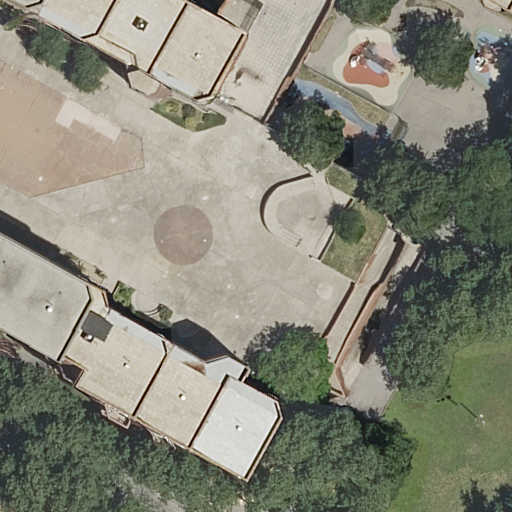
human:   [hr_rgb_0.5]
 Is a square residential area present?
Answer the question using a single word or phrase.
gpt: no

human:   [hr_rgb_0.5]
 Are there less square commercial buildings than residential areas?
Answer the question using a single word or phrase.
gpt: yes

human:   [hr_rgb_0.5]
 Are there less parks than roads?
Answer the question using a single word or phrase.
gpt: no

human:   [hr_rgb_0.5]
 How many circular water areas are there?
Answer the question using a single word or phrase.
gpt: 0

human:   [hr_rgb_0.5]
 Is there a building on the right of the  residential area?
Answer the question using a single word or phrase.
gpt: yes

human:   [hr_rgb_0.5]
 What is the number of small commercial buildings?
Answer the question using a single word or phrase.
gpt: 0

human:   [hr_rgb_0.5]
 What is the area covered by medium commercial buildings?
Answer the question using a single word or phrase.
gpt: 0m2

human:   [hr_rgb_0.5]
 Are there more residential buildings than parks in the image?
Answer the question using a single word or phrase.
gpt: yes

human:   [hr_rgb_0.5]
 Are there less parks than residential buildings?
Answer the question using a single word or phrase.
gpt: yes

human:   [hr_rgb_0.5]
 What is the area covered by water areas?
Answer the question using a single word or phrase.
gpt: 0m2

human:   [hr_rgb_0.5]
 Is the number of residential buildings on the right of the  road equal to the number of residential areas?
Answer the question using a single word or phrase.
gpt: yes

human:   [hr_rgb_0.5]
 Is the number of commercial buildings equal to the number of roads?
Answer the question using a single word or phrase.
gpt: no

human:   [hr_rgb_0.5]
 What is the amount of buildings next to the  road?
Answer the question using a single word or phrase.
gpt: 2

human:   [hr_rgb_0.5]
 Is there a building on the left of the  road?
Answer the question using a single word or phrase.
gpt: yes

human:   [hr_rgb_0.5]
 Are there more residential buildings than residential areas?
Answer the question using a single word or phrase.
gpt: yes

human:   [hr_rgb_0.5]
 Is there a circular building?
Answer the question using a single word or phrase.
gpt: no

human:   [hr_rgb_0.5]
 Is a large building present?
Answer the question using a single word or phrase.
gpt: yes

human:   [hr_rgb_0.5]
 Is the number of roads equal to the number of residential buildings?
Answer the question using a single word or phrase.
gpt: no

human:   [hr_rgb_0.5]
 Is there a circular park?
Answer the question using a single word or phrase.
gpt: no

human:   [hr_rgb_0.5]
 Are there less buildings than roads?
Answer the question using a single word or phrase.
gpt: no

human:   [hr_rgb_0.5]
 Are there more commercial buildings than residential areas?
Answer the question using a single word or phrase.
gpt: no

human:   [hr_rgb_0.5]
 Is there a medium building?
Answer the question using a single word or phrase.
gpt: yes

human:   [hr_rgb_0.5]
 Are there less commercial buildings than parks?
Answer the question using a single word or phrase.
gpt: yes

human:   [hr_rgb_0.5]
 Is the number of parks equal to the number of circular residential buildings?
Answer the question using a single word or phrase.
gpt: no

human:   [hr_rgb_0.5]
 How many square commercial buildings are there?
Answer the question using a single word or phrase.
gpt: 0

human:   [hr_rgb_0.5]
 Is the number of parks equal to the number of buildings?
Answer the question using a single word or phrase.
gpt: no

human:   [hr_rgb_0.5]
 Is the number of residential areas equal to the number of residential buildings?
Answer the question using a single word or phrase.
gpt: no

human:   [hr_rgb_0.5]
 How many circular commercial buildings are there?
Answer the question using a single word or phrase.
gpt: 0

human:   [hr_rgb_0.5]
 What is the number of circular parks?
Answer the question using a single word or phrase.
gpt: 0

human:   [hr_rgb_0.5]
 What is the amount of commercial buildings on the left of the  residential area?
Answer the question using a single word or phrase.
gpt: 0

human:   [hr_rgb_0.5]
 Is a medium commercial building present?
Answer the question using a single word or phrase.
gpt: no

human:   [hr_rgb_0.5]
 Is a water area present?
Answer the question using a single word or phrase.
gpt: no

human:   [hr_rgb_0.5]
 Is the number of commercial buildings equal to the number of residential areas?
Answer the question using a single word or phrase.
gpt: no

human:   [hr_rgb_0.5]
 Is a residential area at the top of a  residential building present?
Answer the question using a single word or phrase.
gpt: yes

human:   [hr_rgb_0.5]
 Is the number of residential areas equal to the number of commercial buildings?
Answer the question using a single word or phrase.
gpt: no

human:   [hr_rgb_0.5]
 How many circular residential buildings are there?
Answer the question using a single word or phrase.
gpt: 0

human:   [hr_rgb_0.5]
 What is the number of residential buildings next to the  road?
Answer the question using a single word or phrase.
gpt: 2